Для хранения жидкого гелия применяется двойной сосуд Дьюара, состоящий из внешнего сосуда Дьюара, заполненного жидким азотом при температуре $T_{a}=77~К$, и внутреннего сосуда Дьюара, заполненного жидким гелием. Передача теплоты от азота к гелию через вакуумный промежуток приводит к испарению гелия. Для поддержания постоянной температуры гелия производится непрерывная откачка его насыщенных паров из внутреннего сосуда. При некоторой скорости откачки в стационарном режиме температура гелия равна $T_{0}=4.0~К$. Скорость откачки увеличивают в полтора раза (по объему).
Определите установившуюся температуру $T$ гелия. Зависимость давления насыщенных паров гелия от температуры приведена на рисунке.  Сосудом Дьюара называют сосуд с двойными стенками, из пространства между которыми откачан воздух для уменьшения теплопередачи.
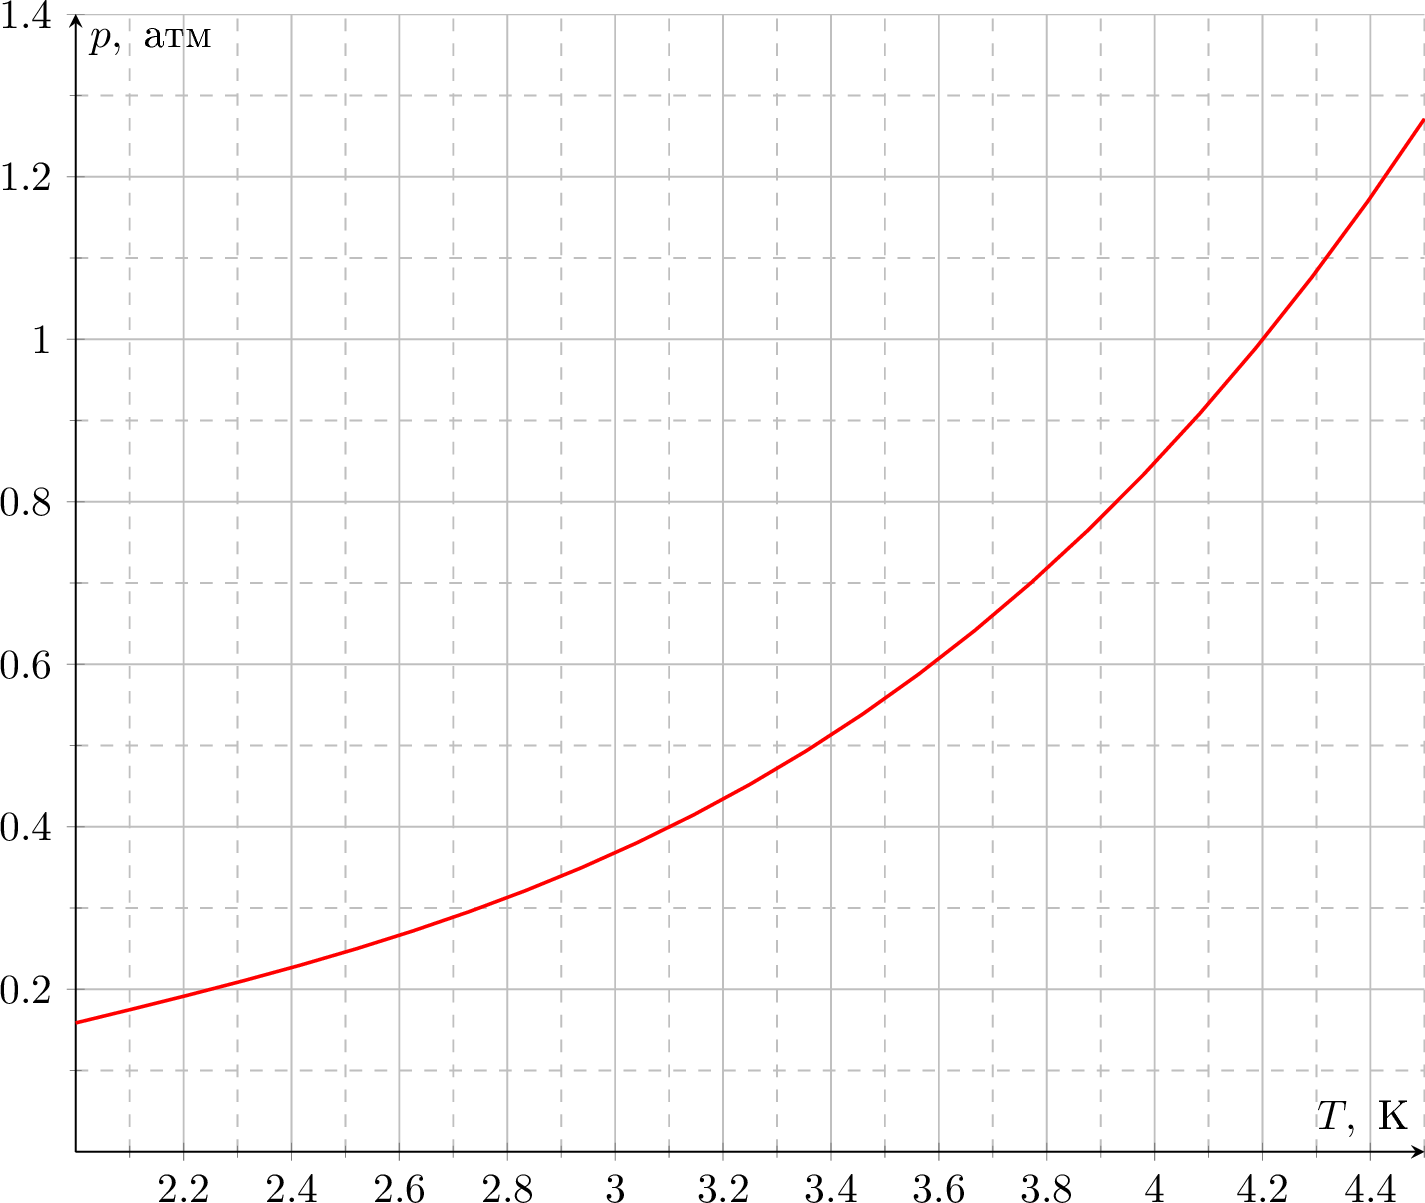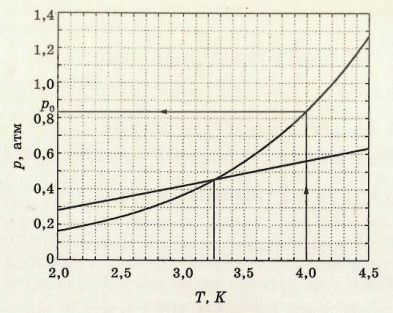
Решение: Температура гелия в обоих случаях намного меньше температуры азота. Поэтому количество теплоты $Q_{0}$, поступающее в единицу времени от азота к гелию через вакуумный промежуток из-за теплопроводности остаточных газов и излучения стенок, можно считать не зависящим от температуры гелия. Поступающая теплота идет на испарение гелия. Пусть вначале в единицу времени испаряется масса $m_{0}$ гелия, тогда согласно уравнению Клапейрона: $$ p_{0} V_{0}=\frac{m_{0}}{M_{He}} R T_{0}, \text { откуда } m_{0}=\frac{p_{0} V_{0}}{R T_{0}} M_{He}, $$ где $p_{0}$ — давление насыщенных паров гелия при температуре $T_{0}$, $V_{0}$ — объем насыщенных паров гелия, откачиваемый в единицу времени, $M_{He}$ — молярная масса гелия. Количество теплоты, отводимой от гелия, $$ Q_{0}=r m_{0}=r \cdot \frac{p_{0} V_{0}}{R T_{0}} M_{He}, $$ где $r$ — удельная теплота испарения гелия. Аналогичное уравнение можно записать для второго случая: $$ Q_{0}=r m_{1}=r \cdot \frac{p V_{1}}{R T} M_{He}, $$ где $p$ — давление насыщенных паров при температуре $T$, $V_{1}=\frac{3}{2} V_{0}$ — новый объем паров, откачиваемый в единицу времени. Из этих двух уравнений находим: $$ p(T)=\frac{2}{3} \frac{p_{0}}{T_{0}} T. $$ Для получения температуры $T$ находим из графика давление $p_{0}$. На том же графике строим зависимость $p(T)$. По точке пересечения графиков (см. рисунок ниже) определяем искомую температуру: $T=(3.25 \pm 0.05)~К$.
Ответ: $$ T=(3.25 \pm 0.05)~К. $$
Темы:
T, Термодинамика, Всероссийские, Температура, Насыщенный пар, Обработка графика, Теплообмен